Field crop: maize
Growth stage: 2
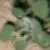
Species: chenopodium